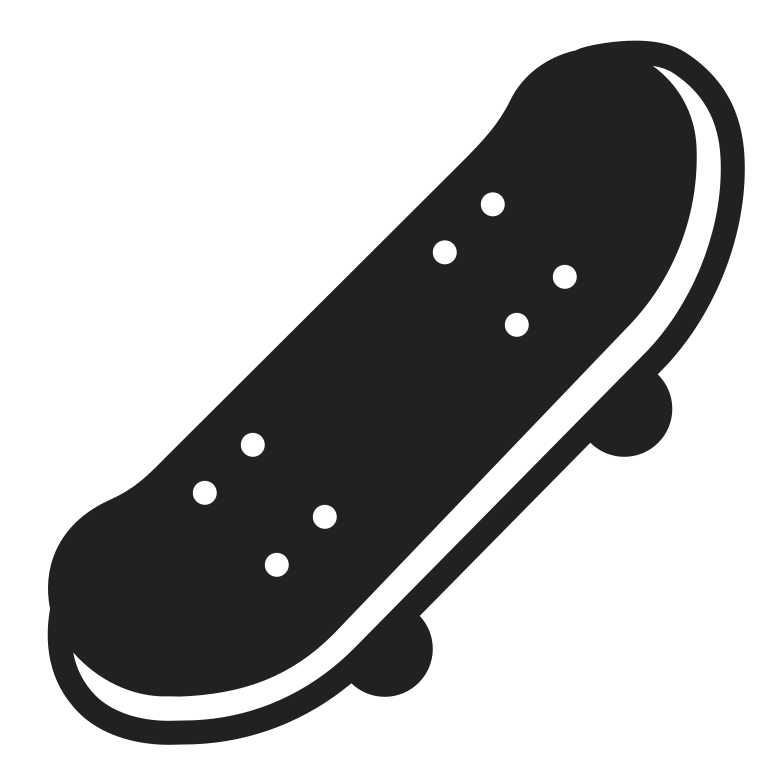
skateboard high contrast